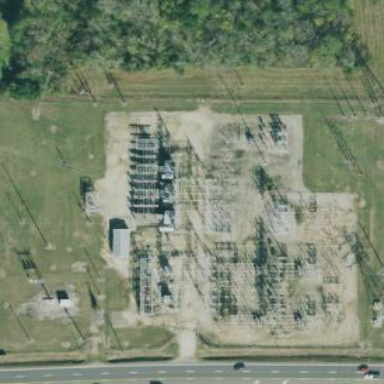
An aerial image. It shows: Outdoor power substation surrounded by fence. The substation is specifically for distribution purposes.